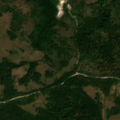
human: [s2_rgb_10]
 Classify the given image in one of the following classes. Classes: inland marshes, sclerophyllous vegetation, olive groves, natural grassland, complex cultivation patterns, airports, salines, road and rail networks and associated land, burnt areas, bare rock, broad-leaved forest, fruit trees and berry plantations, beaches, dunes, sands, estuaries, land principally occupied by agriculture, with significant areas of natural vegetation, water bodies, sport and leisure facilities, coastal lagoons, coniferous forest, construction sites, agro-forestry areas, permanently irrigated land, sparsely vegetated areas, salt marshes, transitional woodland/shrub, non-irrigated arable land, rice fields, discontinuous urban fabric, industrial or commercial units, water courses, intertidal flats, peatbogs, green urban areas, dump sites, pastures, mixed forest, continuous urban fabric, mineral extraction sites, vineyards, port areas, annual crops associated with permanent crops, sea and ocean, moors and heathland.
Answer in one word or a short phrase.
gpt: complex cultivation patterns, land principally occupied by agriculture, with significant areas of natural vegetation, broad-leaved forest, transitional woodland/shrub